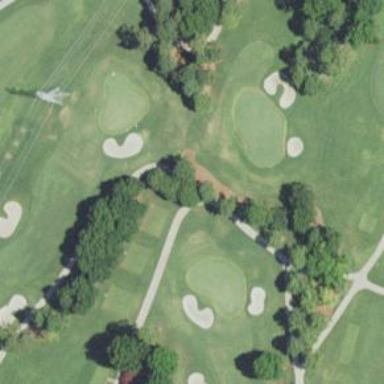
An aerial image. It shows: Pathway for golfing.